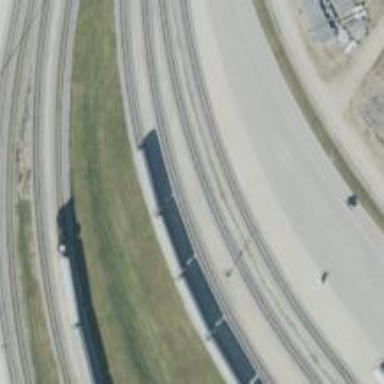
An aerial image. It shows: Railway yard used for servicing trains.